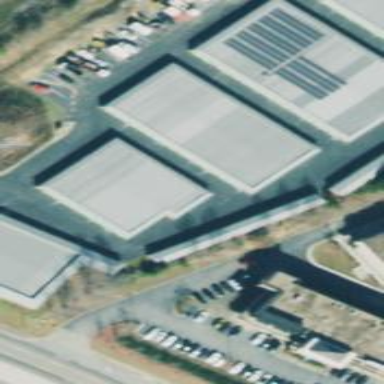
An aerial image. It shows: Warehouse building.